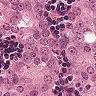
Metastatic tissue present: yes